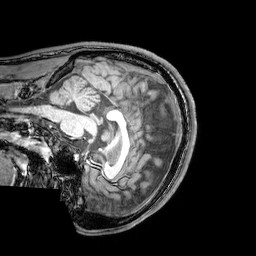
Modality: T1w
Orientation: sagittal
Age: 21
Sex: male
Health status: healthy
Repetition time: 0.081 s
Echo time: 0.037 s